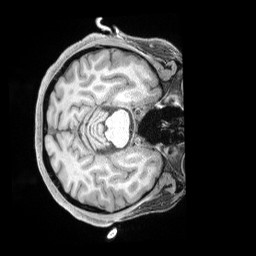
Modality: T1w
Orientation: axial
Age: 35
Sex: female
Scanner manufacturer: siemens
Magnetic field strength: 3 T
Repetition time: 2 s
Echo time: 0.00211 s